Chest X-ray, PA view. Patient: 34 years old, sex M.
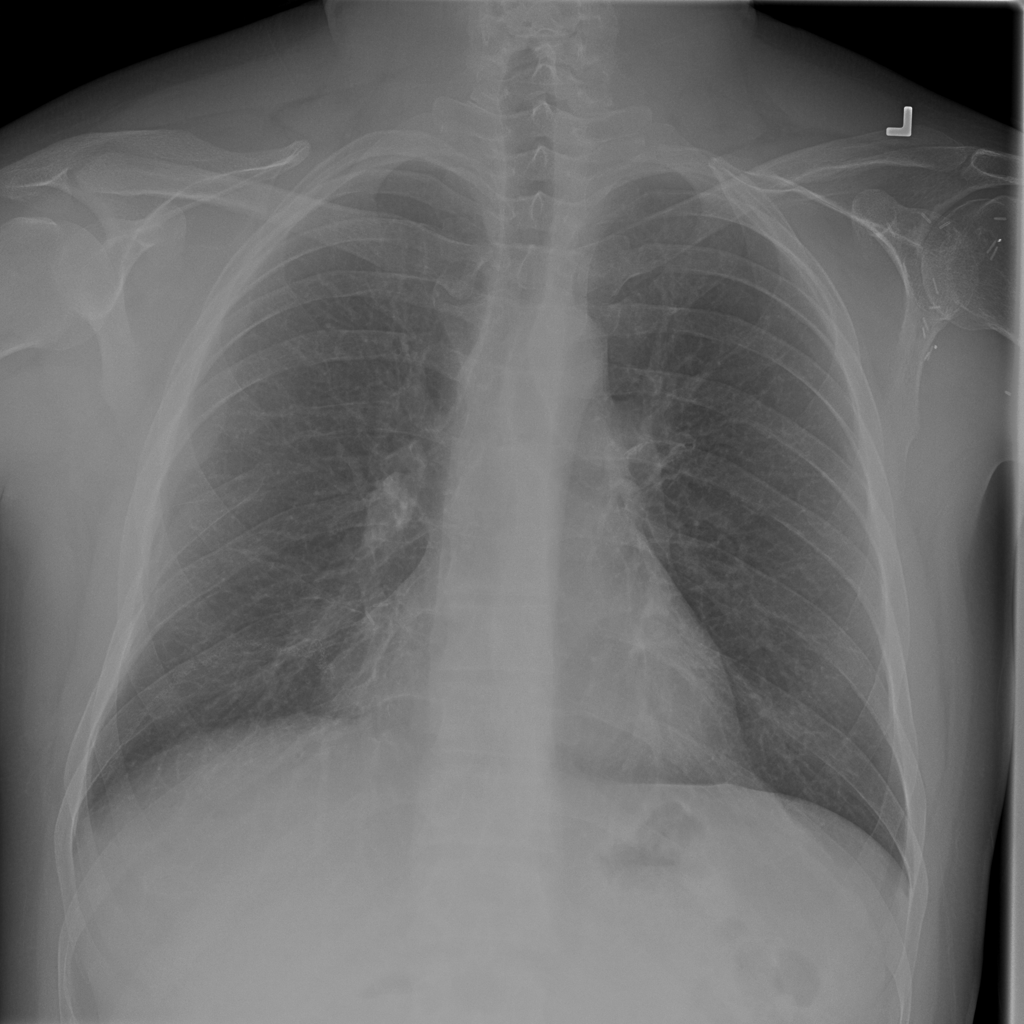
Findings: No Finding